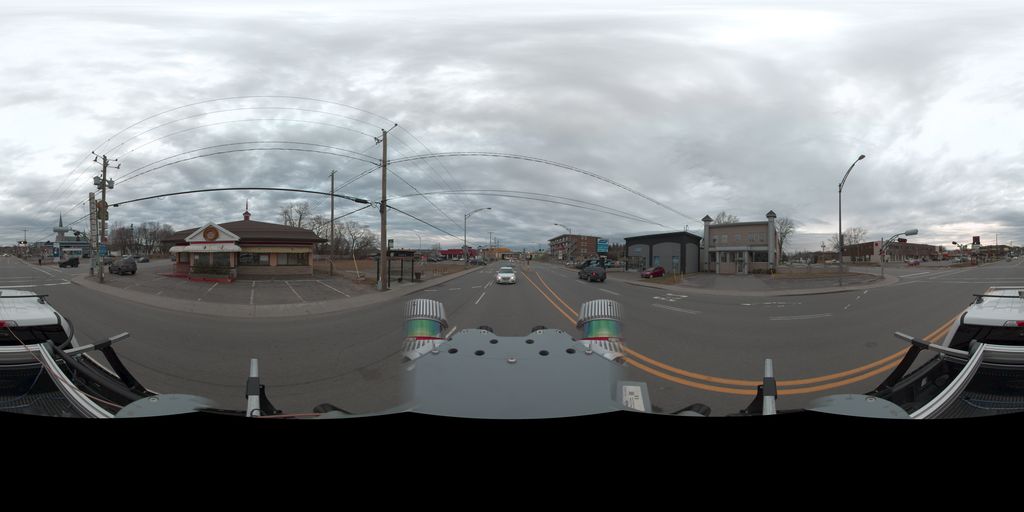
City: quebec_city